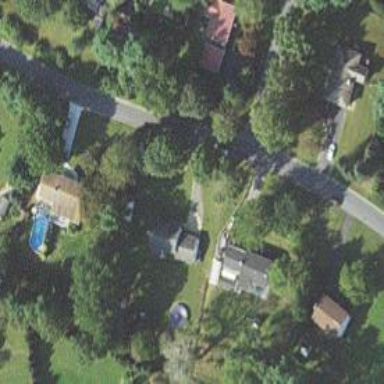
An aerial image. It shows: Neighborhood.